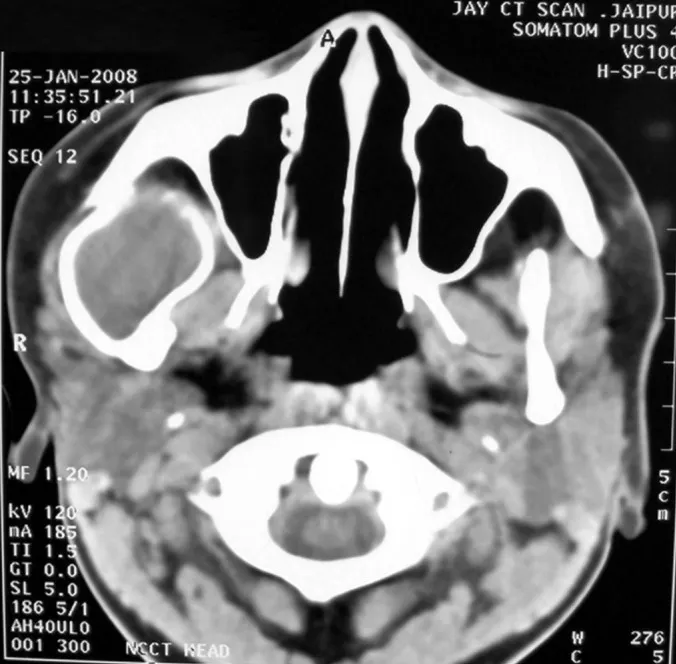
CT scan of secondary lesion showing
involvement of condylar head.
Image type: radiology (ct)